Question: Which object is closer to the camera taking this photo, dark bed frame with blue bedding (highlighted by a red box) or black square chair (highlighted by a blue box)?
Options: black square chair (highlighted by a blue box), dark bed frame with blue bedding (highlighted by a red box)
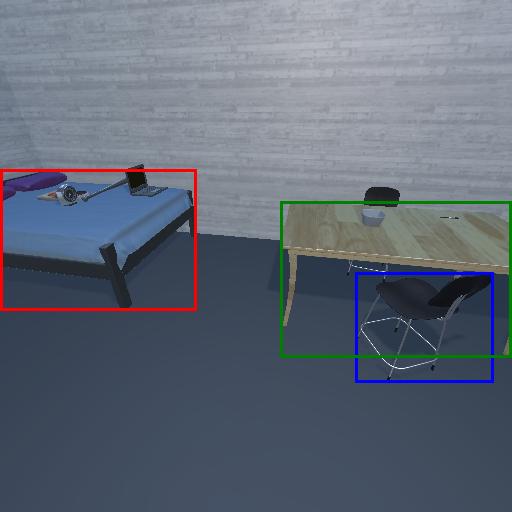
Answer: black square chair (highlighted by a blue box)